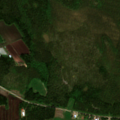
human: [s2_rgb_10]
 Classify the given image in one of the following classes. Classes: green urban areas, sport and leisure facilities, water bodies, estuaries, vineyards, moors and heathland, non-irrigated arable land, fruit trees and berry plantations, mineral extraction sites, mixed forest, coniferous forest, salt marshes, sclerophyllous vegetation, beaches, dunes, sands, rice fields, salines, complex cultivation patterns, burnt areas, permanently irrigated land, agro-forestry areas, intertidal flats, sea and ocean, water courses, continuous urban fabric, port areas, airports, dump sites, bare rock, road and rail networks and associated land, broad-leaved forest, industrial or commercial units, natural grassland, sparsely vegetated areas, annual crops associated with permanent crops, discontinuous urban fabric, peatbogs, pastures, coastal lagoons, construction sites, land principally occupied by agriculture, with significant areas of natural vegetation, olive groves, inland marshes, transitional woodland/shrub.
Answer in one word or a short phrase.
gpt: non-irrigated arable land, land principally occupied by agriculture, with significant areas of natural vegetation, coniferous forest, mixed forest